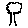
Label: tree